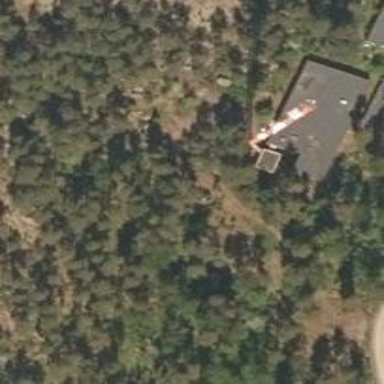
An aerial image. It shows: Communication mast tower.